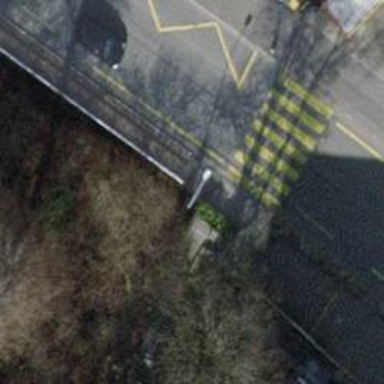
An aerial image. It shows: Raised kerb.